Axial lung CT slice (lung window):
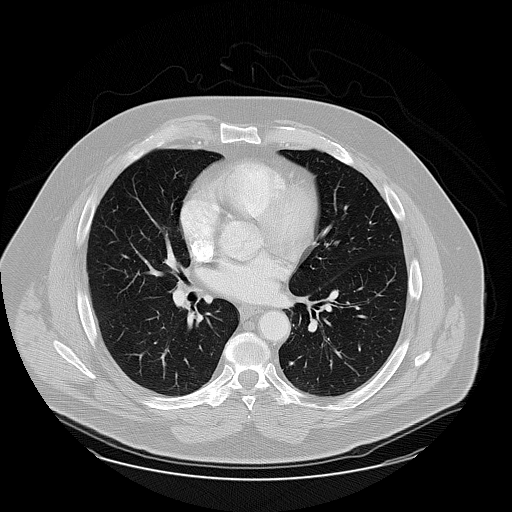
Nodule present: no